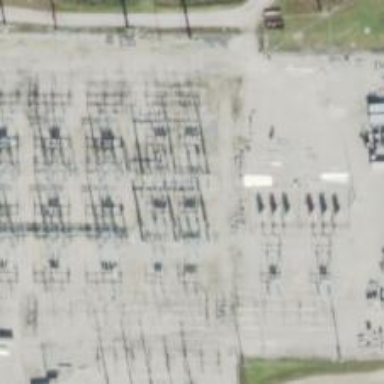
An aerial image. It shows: Switch used for power control.